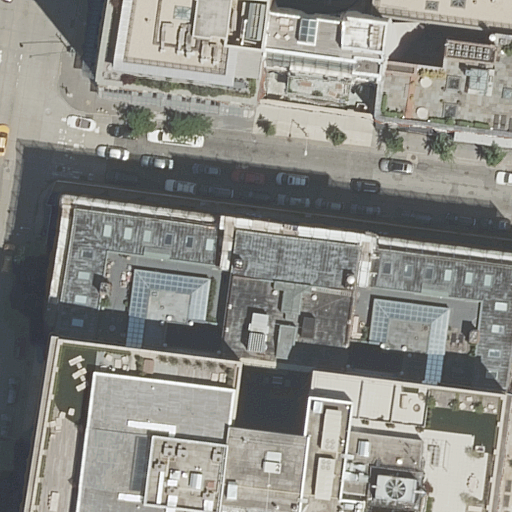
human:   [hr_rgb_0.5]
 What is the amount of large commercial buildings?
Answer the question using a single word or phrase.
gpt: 0

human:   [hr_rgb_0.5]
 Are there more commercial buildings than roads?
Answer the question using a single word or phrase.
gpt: no

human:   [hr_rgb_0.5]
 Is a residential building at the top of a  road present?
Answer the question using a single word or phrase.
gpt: yes

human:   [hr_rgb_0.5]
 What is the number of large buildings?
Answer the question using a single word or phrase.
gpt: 1

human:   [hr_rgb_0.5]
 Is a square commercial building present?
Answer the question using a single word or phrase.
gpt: no

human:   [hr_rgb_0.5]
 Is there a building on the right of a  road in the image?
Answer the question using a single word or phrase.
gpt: yes

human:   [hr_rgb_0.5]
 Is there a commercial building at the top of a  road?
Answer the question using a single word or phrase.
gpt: no

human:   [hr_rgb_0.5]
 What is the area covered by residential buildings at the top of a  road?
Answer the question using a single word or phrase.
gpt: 571m2

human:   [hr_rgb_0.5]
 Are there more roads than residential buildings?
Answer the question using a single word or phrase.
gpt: yes

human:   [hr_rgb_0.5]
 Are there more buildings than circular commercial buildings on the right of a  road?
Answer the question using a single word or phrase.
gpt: yes

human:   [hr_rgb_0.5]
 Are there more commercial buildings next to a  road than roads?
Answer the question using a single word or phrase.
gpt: no

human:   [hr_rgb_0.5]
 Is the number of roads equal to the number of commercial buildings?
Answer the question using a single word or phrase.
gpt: no

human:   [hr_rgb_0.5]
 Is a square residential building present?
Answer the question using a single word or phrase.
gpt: no

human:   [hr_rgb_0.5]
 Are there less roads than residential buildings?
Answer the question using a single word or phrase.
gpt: no

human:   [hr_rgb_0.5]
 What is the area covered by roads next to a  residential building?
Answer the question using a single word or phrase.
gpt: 0m2

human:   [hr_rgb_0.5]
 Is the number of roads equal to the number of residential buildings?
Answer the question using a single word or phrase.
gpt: no

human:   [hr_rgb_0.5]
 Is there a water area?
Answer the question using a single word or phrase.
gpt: no

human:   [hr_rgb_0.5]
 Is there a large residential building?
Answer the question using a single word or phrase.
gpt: yes

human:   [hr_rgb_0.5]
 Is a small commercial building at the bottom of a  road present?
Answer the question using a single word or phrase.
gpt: no

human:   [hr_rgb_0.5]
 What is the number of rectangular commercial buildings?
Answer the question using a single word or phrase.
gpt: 0

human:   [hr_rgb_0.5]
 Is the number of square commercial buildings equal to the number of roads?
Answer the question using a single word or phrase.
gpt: no

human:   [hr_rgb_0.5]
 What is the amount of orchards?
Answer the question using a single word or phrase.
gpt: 0

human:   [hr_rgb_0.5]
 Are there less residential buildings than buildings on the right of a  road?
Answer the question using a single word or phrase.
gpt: no

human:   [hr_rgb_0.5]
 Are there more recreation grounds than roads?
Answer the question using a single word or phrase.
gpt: no

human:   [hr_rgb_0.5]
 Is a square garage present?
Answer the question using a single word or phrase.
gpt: no

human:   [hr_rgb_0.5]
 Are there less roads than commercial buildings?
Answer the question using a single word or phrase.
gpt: no

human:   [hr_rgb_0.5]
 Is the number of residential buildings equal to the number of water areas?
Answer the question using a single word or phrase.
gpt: no

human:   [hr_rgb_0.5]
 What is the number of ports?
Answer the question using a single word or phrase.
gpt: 0

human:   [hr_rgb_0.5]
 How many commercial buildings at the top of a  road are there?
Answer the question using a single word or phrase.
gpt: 0

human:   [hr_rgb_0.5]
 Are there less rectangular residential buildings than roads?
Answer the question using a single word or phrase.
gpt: yes

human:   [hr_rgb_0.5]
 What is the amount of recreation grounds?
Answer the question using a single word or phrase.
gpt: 0

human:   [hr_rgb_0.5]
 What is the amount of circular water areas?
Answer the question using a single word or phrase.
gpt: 0

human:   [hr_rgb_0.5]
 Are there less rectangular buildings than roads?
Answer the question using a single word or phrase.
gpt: yes

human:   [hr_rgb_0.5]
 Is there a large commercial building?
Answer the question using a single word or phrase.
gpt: no

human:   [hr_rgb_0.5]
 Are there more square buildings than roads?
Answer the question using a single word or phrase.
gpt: no

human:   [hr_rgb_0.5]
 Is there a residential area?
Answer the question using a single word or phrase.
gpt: no